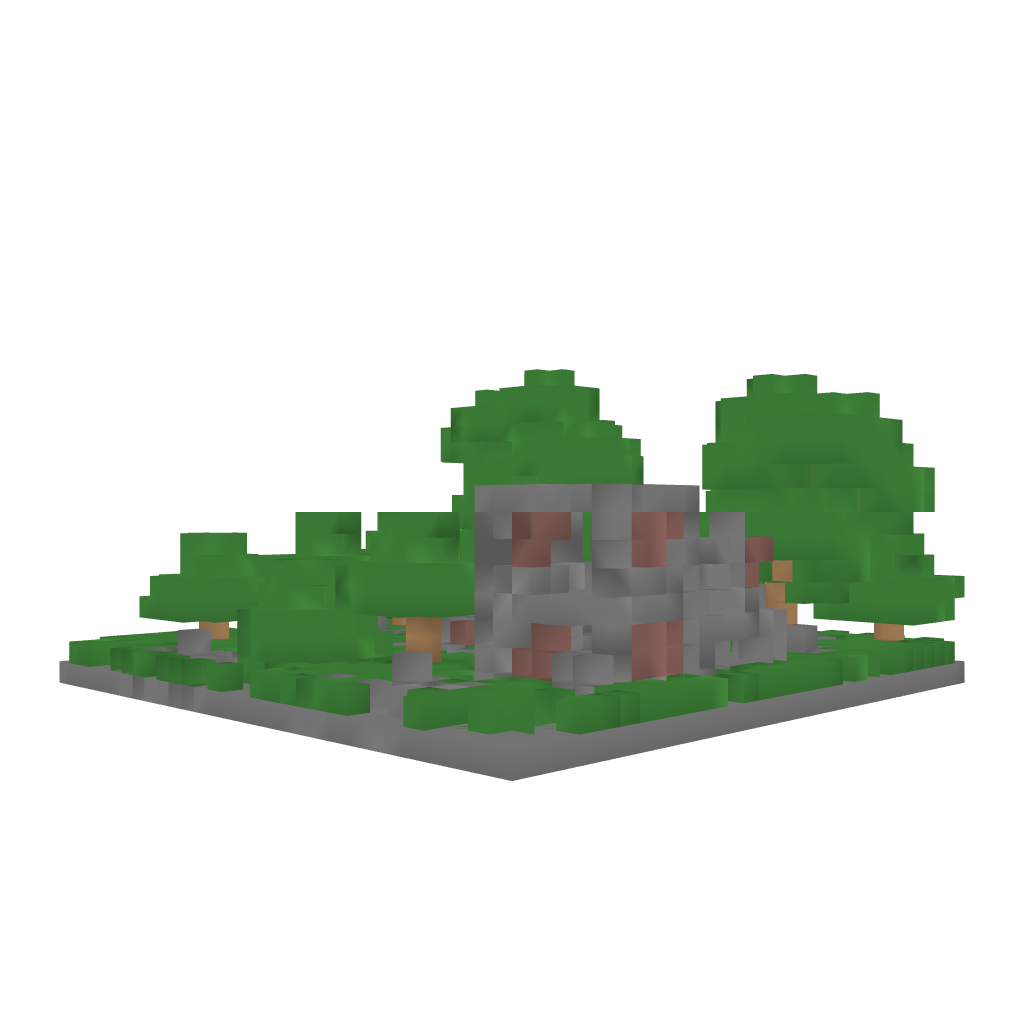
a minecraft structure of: Decorative Ruin good quality